Question: Consider, for example, this <URL>: '::ffff:7f7f:7f7f'. When submitting 'http://[::ffff:7f7f:7f7f]' in the address bar of all browsers I've tested, the format is retained:

However, the <URL> formats the address in question by writing its least-significant 32 bits in the IPv4 dot-decimal notation, like so: '::ffff:127.127.127.127'.
'''
package main
import (
"fmt"
"log"
"net/netip"
)
func main() {
ip, err := netip.ParseAddr("::ffff:7f7f:7f7f")
if err != nil {
log.Fatal(err)
}
fmt.Println(ip) // ::ffff:127.127.127.127
}
'''
(<URL>
I need to replicate the way browsers' address bar format IPv4-mapped IPv6 addresses.
Is there any way to get 'netip' to format '::ffff:7f7f:7f7f', not as '::ffff:127.127.127.127', but as '::ffff:7f7f:7f7f'?
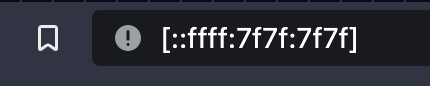
Answer: First, remember that IPv4-Mapped IPv6 addresses are not allowed to be used on a network, as explained in the <URL>, Notice that they cannot be used as source or destination addresses, cannot be forwarded or globally routable, and they are reserved by IP itself They are not actual IPv6 addresses, only a representation of IPv4 addresses in the IPv6 format in order to have a common address store, e.g. database. They work in your browser.